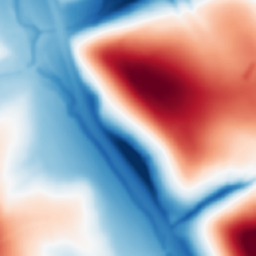
Category: multiscale
Decomposition family: dog_multiscale
Decomposition parameters: sigma_ratio: 2
n_scales: 5
base_sigma: 2
Upsampling method: nearest
Upsampling parameters: scale: 2
Upsampling scale: 2